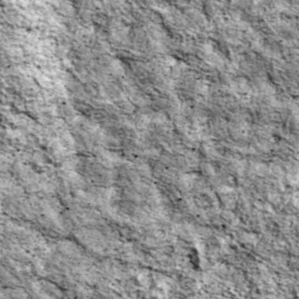
Label: non_frost